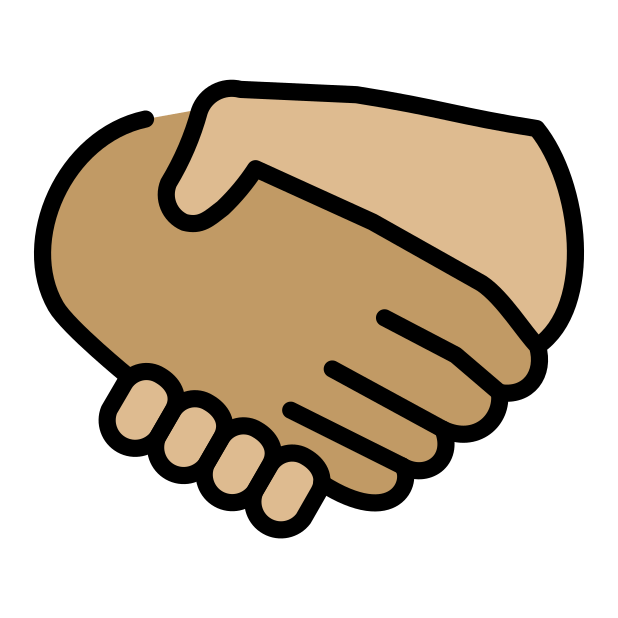
handshake: medium skin tone, medium-light skin tone